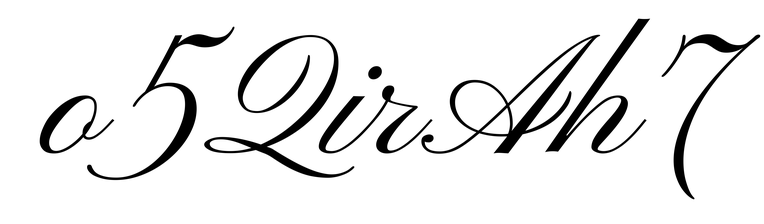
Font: PinyonScript-Regular